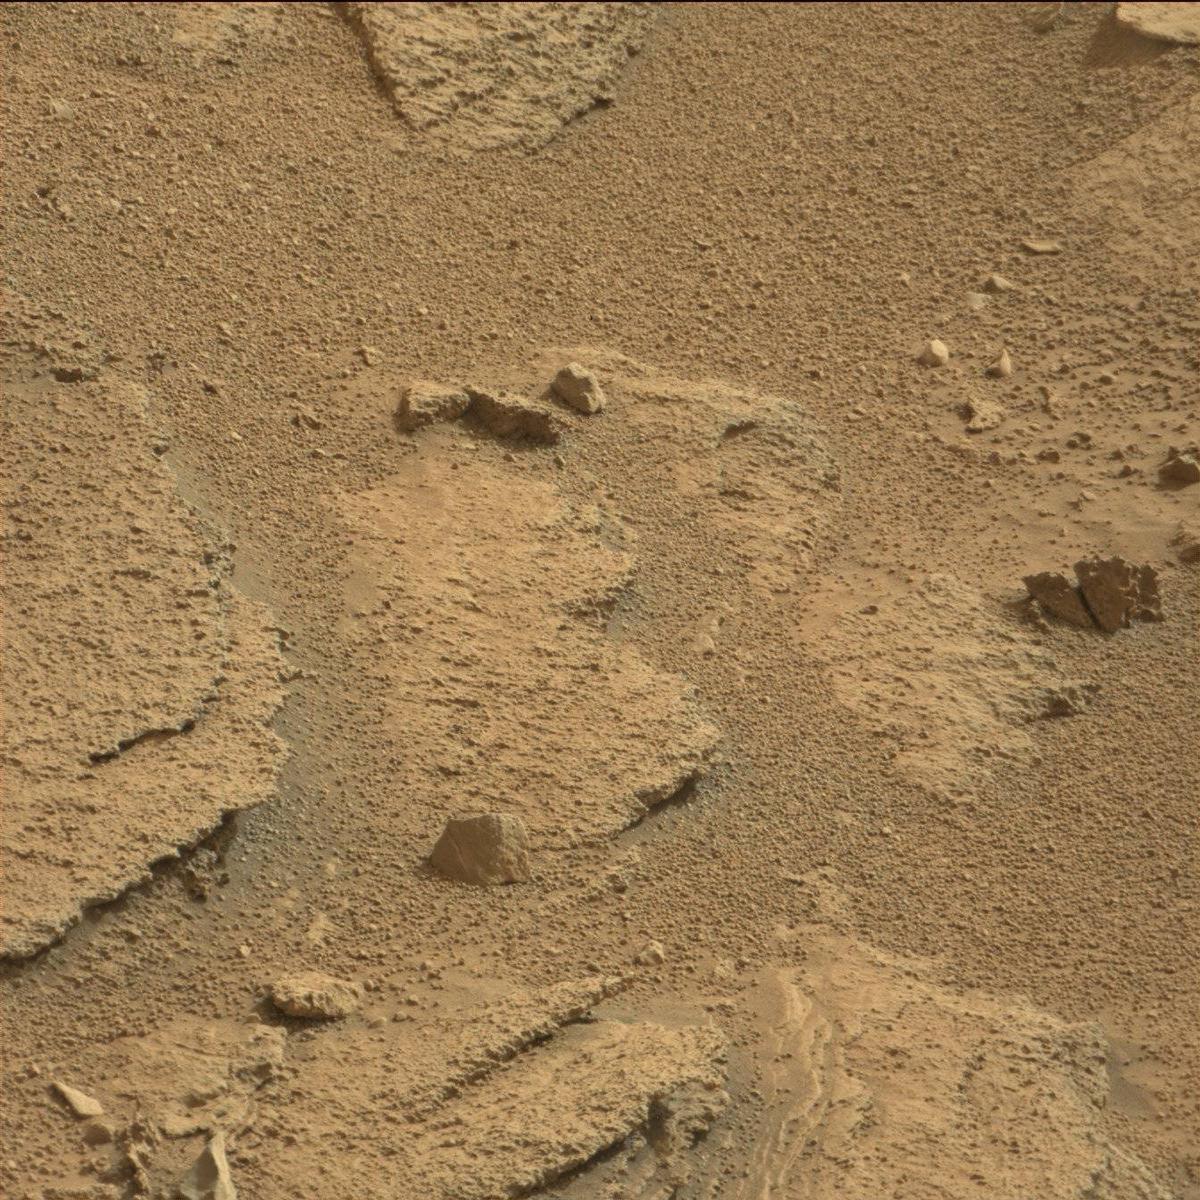
Terrain classes present: Bedrock, Sand / Soil